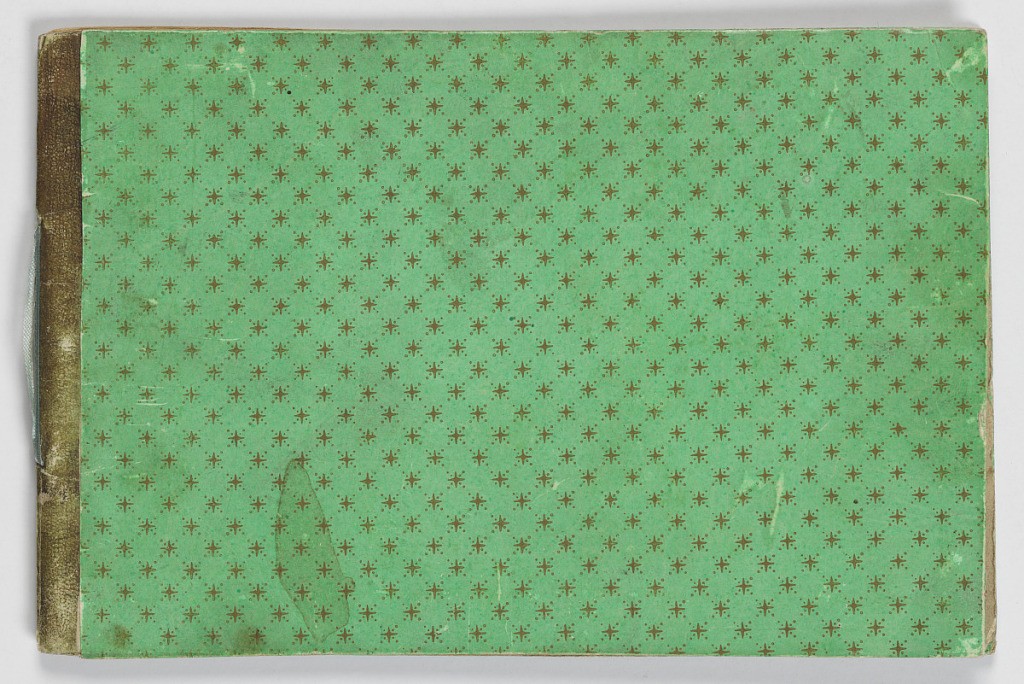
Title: Paper-Bound Album of Silhouettes
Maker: Grandmother of Henry W. A. Littledale, English, active 19th c.
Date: ca. 1825
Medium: Silhouette of black coated paper, cut out, with green paper binding
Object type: Album
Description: Ten silhouettes of genre scenes, children and putti in various occupations. End paper bears the inscription: "Harry W. A. Littledale / from his affectional Grand-mam". (A note states that Littledale sat for his silhouette portrait to A. Edoart in September, 1826).